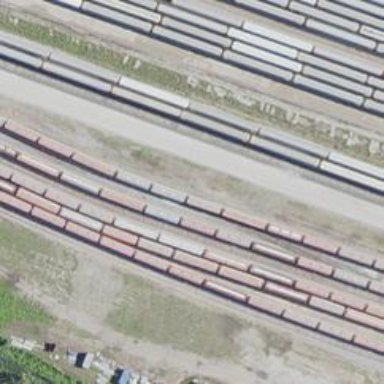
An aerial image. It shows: Railway yard used for servicing trains.